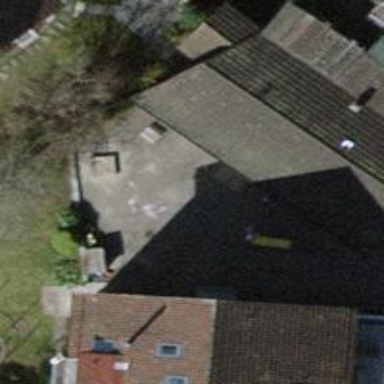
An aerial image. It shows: Gabled roof garage.